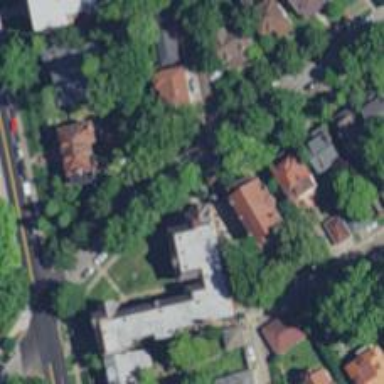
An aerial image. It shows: Alley classified as service road.